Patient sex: M
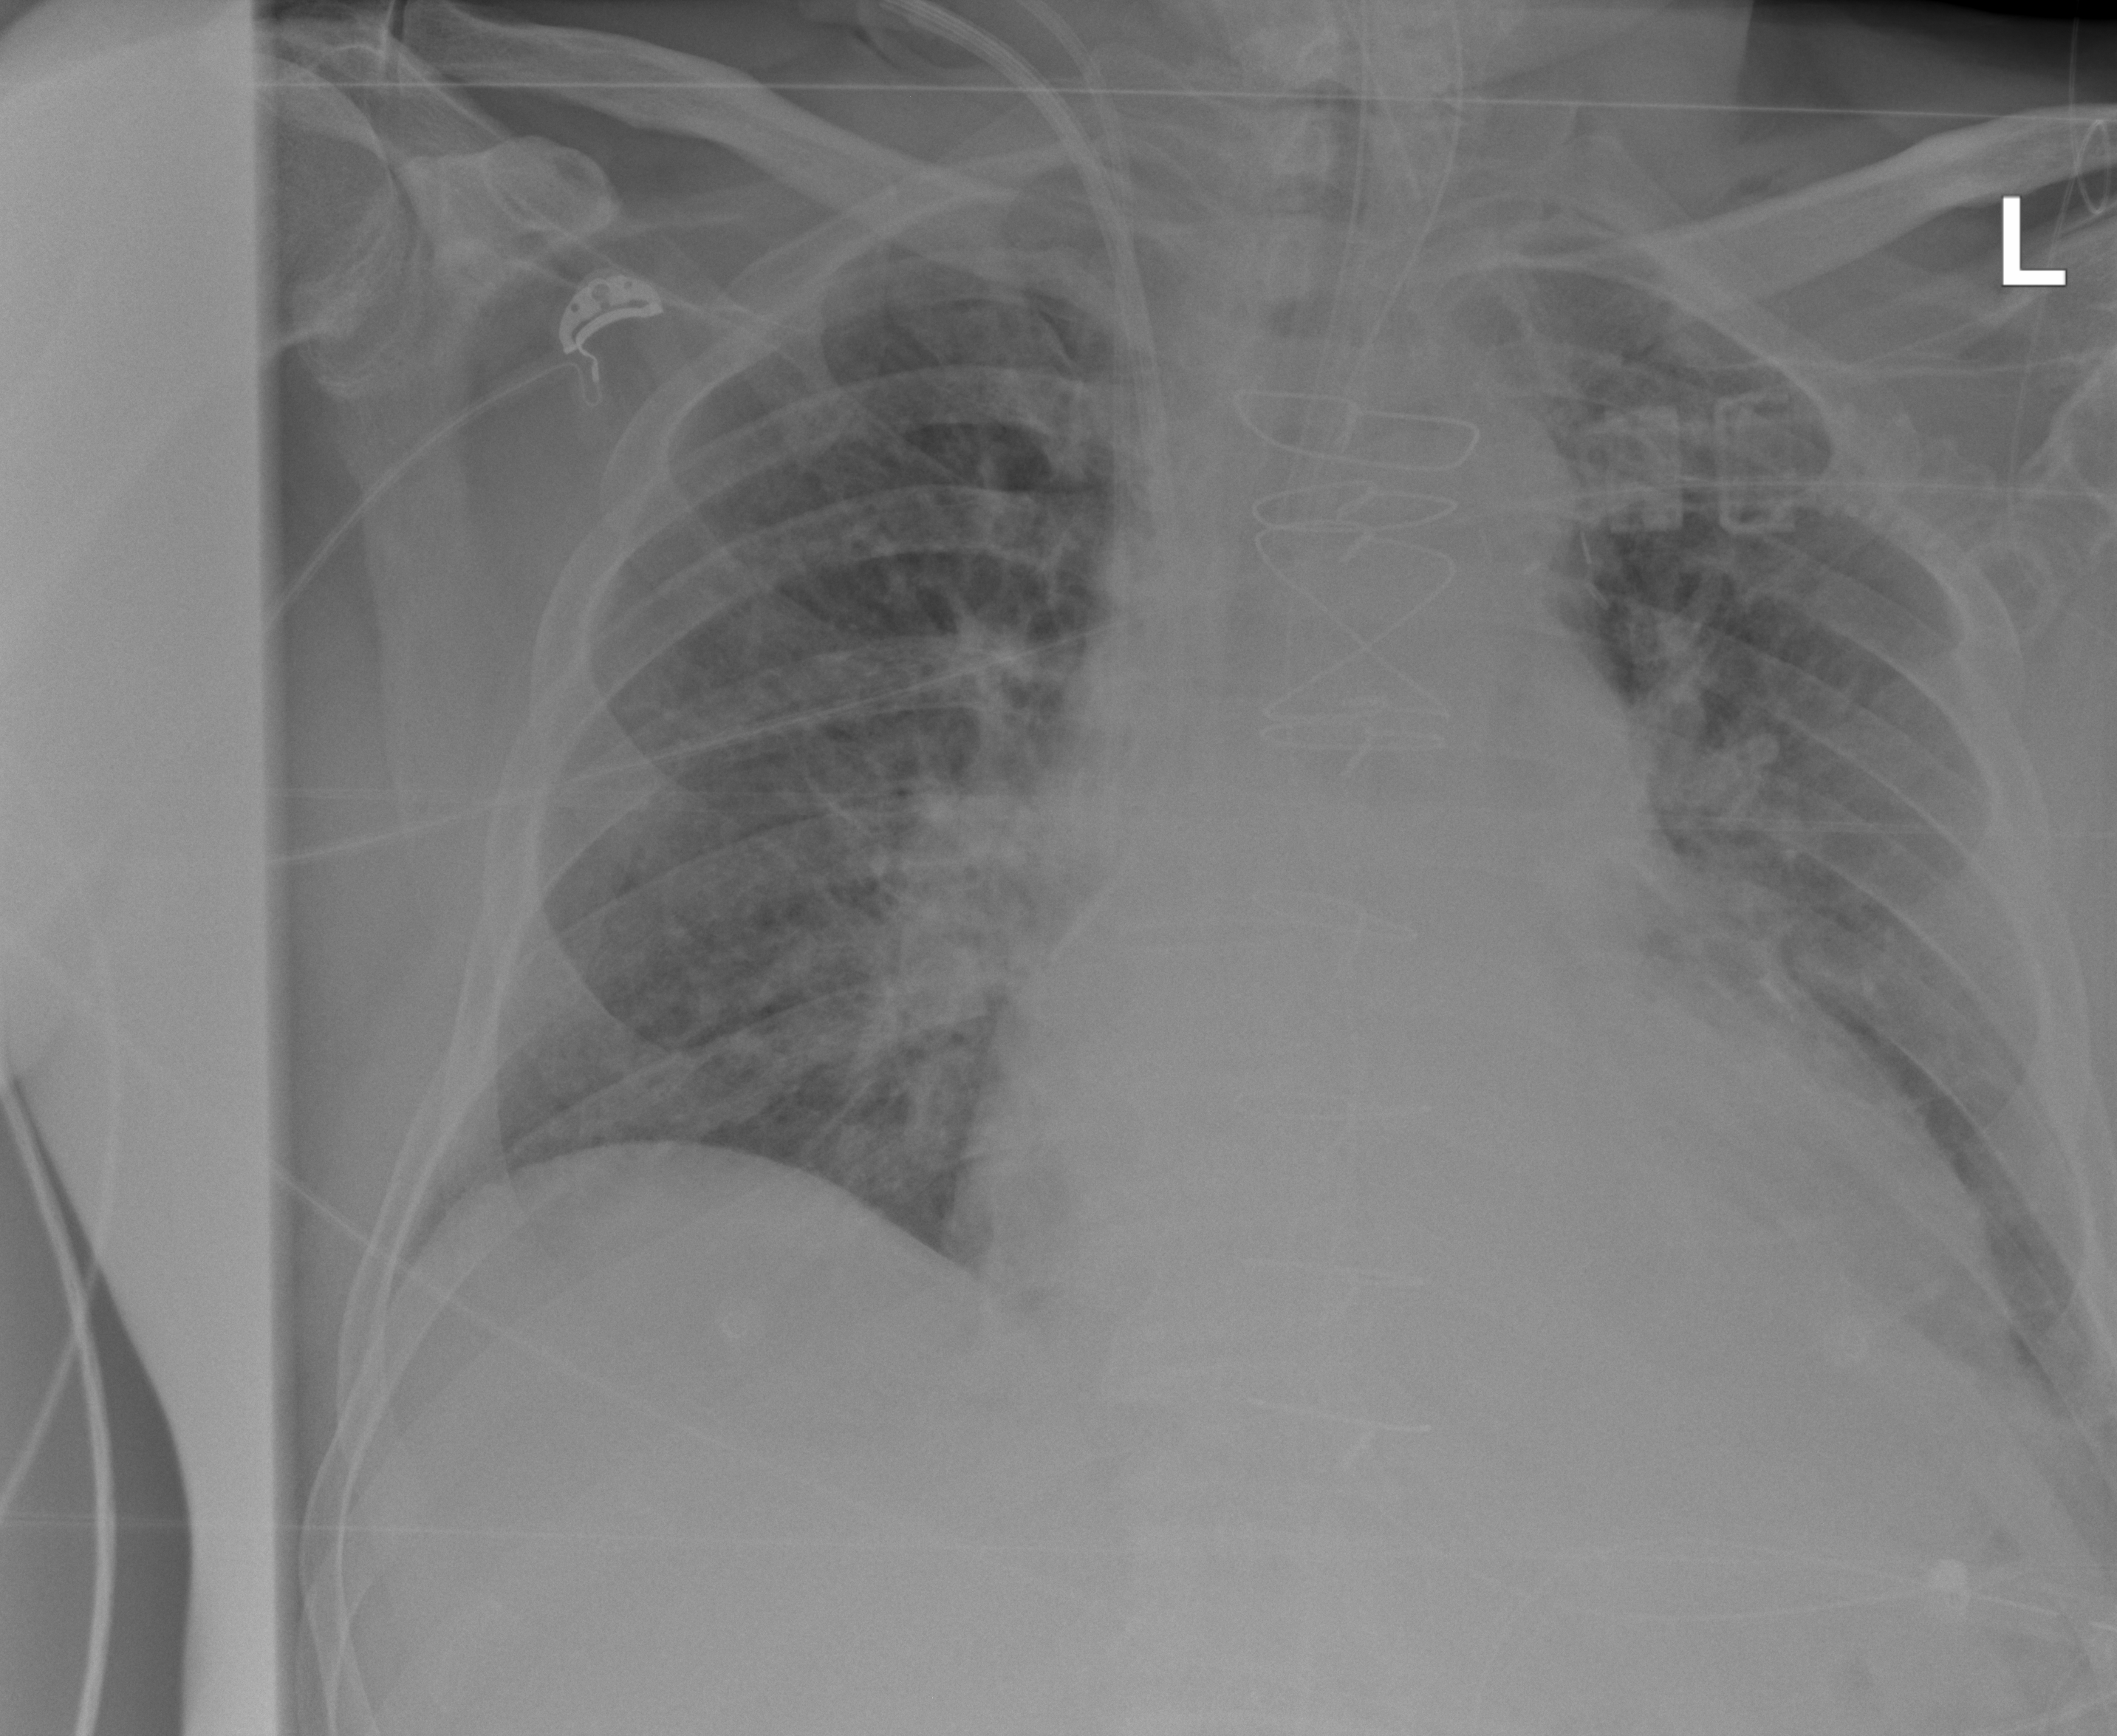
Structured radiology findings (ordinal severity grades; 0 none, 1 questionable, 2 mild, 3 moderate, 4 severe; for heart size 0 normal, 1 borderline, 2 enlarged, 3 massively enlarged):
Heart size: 3
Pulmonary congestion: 2
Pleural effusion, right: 0
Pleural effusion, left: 2
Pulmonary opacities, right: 0
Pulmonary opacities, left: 0
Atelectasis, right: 0
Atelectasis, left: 2